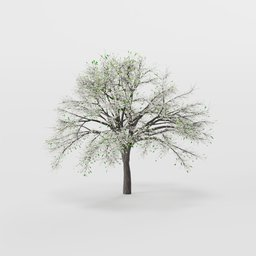
Label: nature